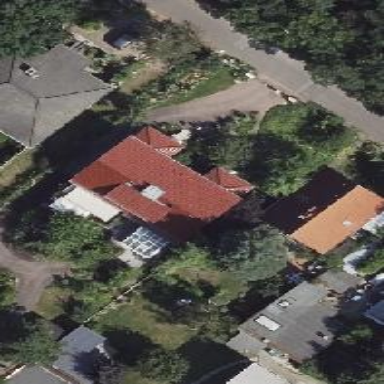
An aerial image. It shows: Semi-detached house with gabled roof.